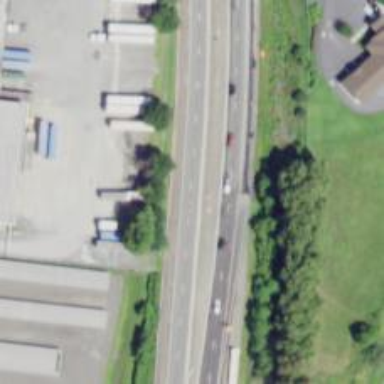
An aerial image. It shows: Primary highway that is also expressway.